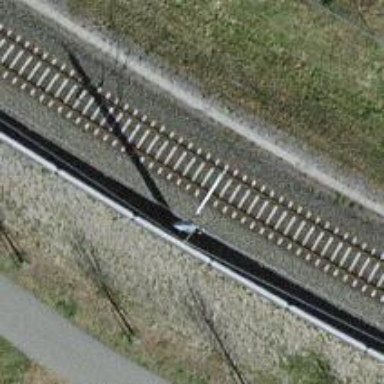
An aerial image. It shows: Main railway track on embankment with electrified contact lines.